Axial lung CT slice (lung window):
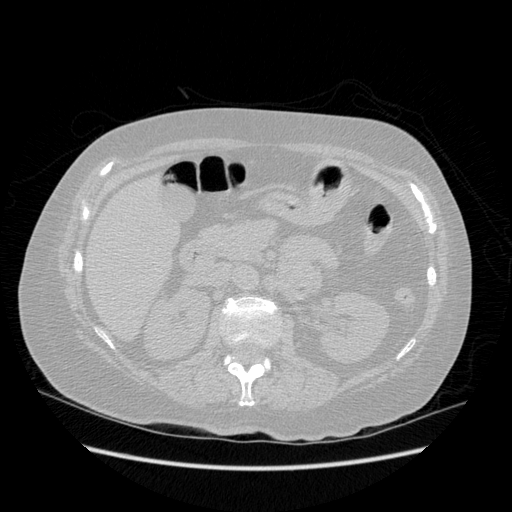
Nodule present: no